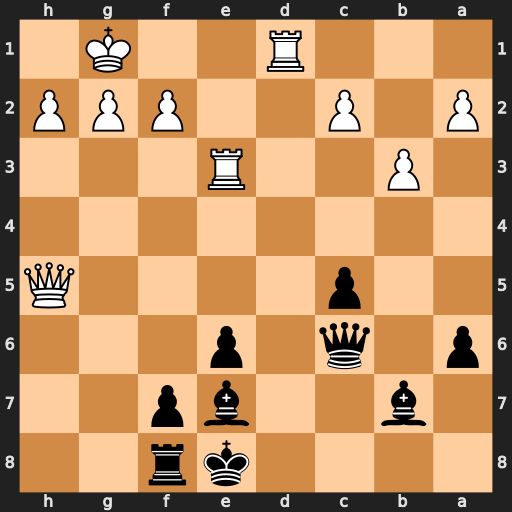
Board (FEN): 4kr2/1b2bp2/p1q1p3/2p4Q/8/1P2R3/P1P2PPP/3R2K1
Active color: b
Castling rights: -
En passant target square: -
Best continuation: Qxg2#